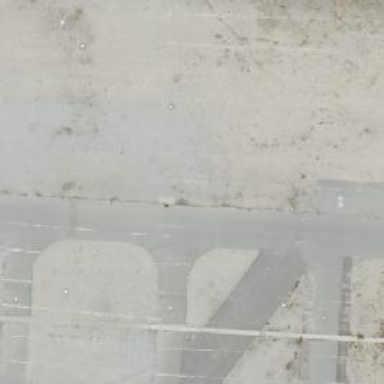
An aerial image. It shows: Asphalt parking aisle off service road.